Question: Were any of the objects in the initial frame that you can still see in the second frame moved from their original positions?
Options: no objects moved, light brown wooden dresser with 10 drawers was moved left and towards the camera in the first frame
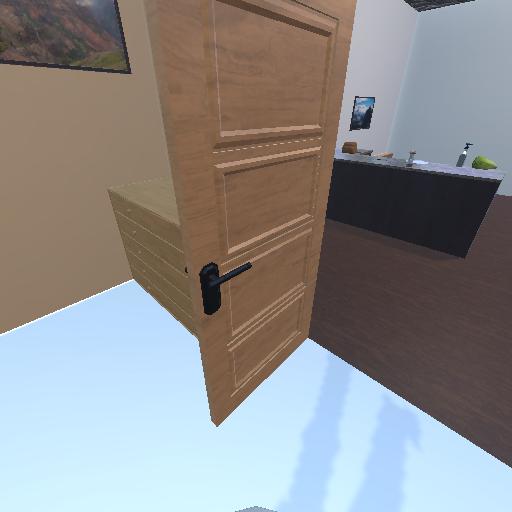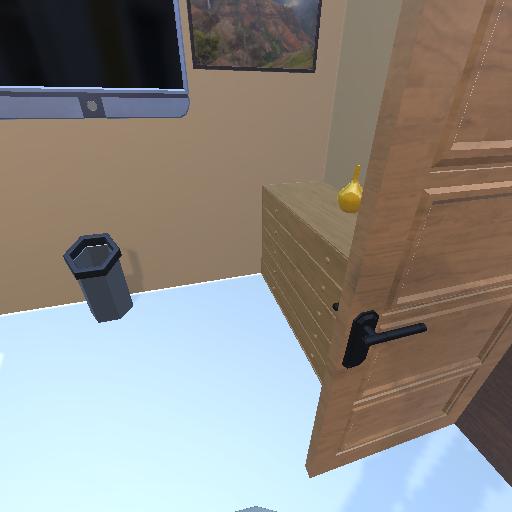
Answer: no objects moved